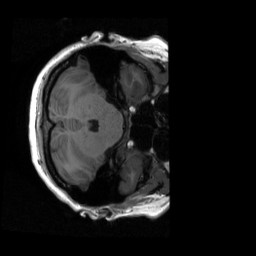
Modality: T1w
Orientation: axial
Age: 28
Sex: female
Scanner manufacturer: siemens
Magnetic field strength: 3 T
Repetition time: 2.3 s
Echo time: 0.00298 s